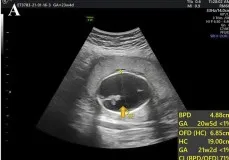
Ultrasound pictures from the third and fourth pregnancy (fetuses II:3 and II:4). (A) II:3: hydrocephalus.
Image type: radiology (ultrasound)